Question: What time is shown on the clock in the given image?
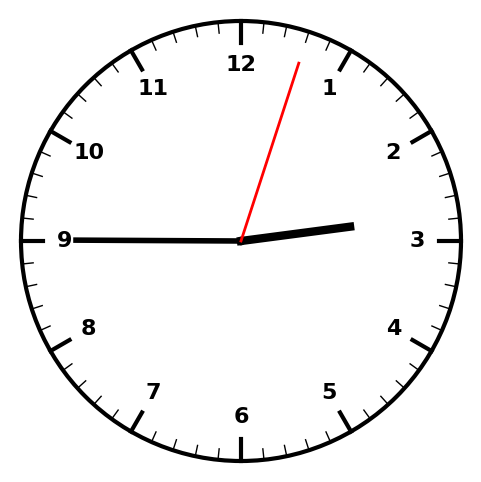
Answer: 02:45:03